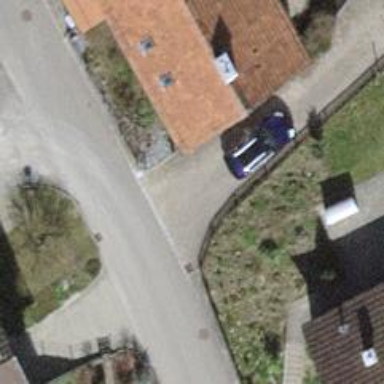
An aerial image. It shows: Driveway made of paving stones.